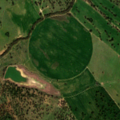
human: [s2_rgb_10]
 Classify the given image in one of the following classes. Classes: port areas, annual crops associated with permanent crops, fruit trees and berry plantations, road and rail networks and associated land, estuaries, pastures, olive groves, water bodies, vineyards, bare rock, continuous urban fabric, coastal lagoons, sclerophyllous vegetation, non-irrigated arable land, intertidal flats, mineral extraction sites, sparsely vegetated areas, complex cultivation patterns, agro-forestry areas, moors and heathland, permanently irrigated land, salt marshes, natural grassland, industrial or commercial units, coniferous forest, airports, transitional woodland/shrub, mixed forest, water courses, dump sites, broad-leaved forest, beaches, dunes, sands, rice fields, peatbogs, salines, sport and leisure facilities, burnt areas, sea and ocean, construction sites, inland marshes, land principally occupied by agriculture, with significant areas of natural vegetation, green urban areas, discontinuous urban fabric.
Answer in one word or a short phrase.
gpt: non-irrigated arable land, permanently irrigated land, pastures, agro-forestry areas, transitional woodland/shrub